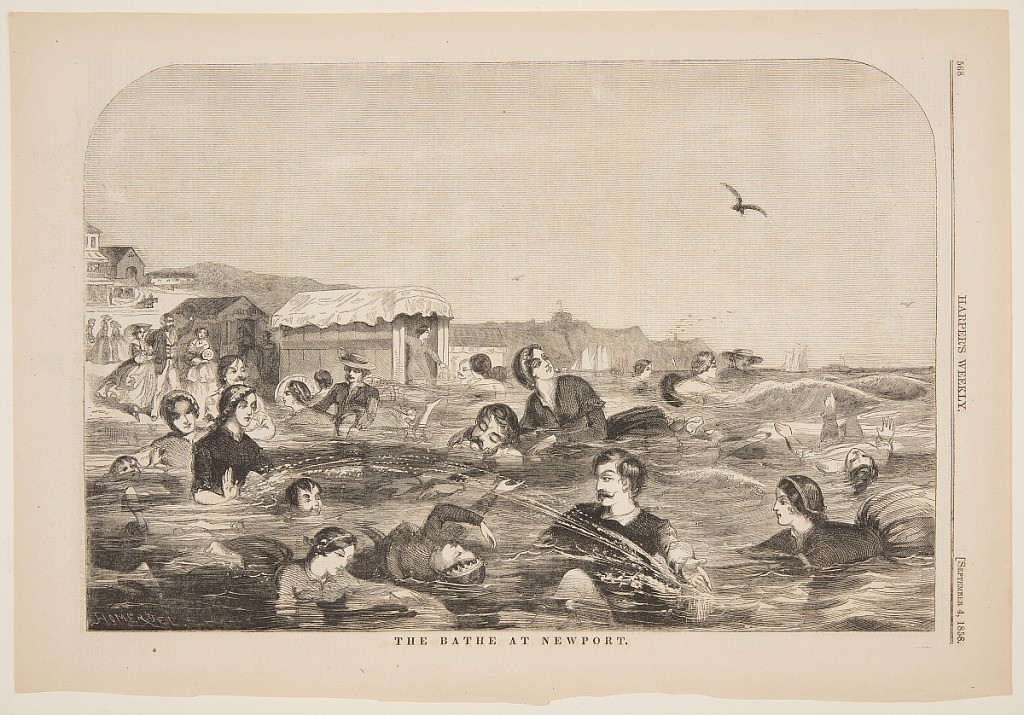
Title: The Bathe at Newport
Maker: Winslow Homer, American, 1836–1910
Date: September 4, 1858
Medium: Wood engraving in black ink on paper
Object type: Print
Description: Figures swim in the water in the foreground.  Beach at left in middleground.  In the distance, houses at left, cliffs in center, and ship at right.